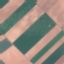
Land use / land cover class: AnnualCrop